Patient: sex F, age 54
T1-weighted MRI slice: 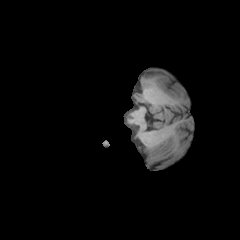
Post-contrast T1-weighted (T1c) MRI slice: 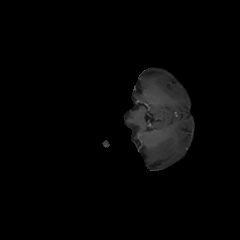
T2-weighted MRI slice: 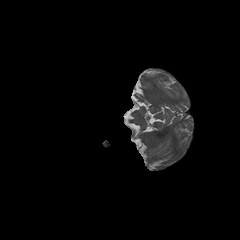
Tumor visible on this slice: no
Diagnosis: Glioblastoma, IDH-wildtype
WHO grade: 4